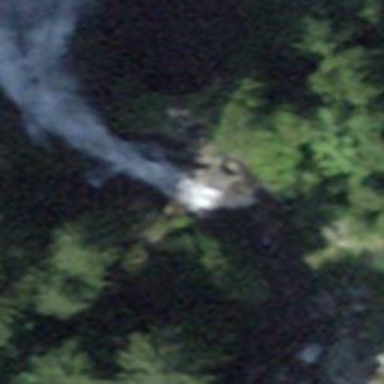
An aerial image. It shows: Beautiful waterfall.